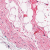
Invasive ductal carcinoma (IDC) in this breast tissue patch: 0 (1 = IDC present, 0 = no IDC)